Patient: sex M, age 21
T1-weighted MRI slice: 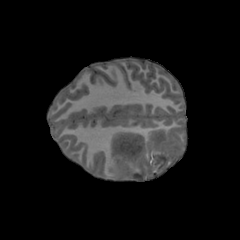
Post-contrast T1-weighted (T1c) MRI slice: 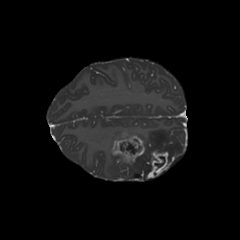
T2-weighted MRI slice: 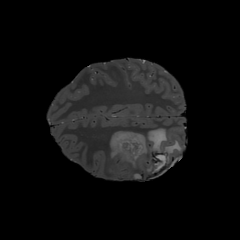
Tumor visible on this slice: yes
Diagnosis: Glioblastoma, IDH-wildtype
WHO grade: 4